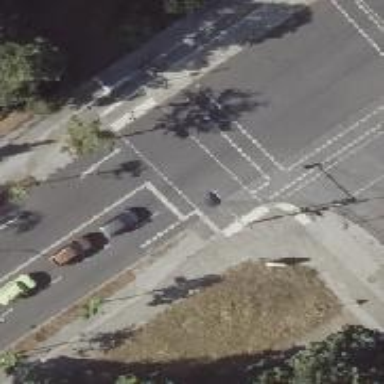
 and track for cycling on both sides. The parking lane on the left is on-street."